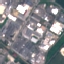
Label: Industrial